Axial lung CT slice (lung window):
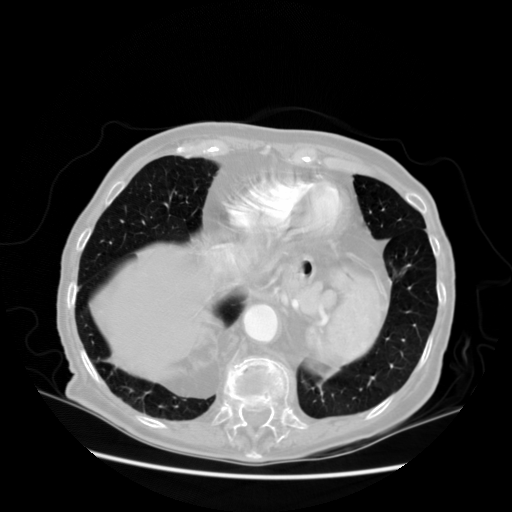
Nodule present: no